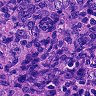
Metastatic tissue present: no